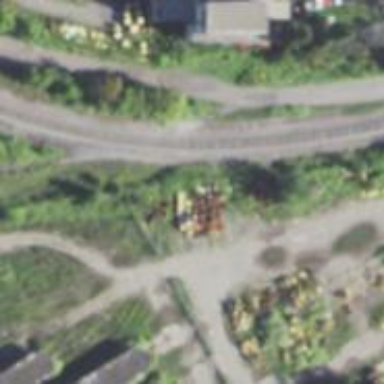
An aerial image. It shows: Abandoned railway yard is depicted.